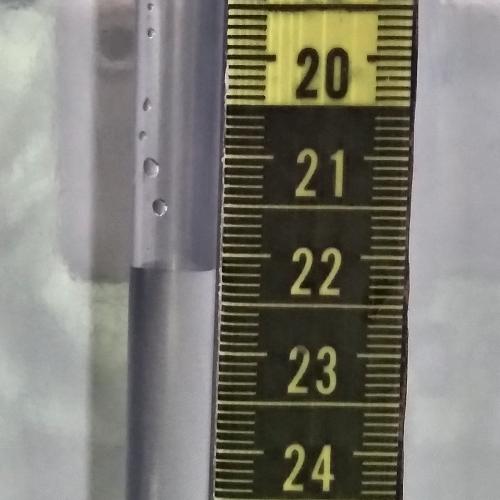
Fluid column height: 22.2 cm